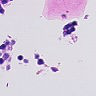
Metastatic tissue present: no